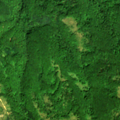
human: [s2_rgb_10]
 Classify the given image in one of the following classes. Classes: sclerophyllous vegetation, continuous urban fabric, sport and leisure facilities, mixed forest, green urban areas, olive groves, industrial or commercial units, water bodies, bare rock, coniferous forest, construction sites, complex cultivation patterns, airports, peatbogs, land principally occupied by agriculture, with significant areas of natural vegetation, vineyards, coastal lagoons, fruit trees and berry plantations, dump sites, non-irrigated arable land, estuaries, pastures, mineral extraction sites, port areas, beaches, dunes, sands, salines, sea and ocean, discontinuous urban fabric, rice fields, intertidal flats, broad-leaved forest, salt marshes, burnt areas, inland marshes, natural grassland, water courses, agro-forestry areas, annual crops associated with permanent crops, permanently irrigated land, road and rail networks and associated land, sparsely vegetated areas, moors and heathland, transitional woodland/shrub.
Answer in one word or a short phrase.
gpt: pastures, broad-leaved forest